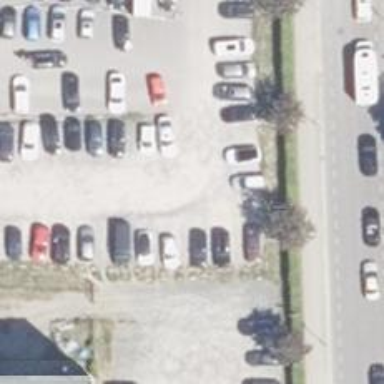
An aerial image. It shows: Parking aisle designated as service road.